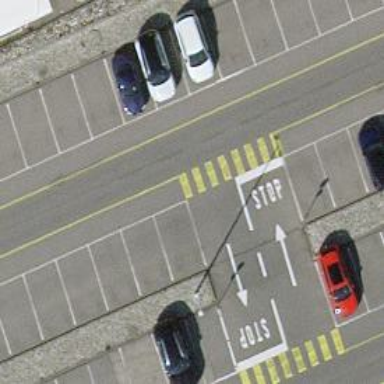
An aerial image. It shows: Uncontrolled zebra crossing on the road.